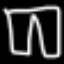
Label: pants